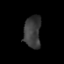
Tissue: prostate
Cell type: T cells
Senescence score: 0.3521
Nuclear area (px): 539
Mean DAPI intensity: 58.234